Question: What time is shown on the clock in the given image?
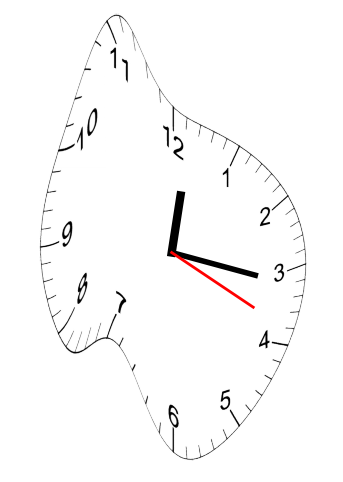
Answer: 12:16:19